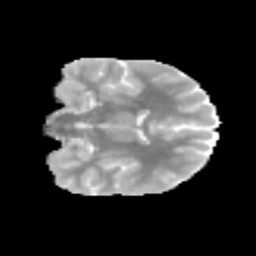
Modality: MD
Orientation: coronal
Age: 13
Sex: male
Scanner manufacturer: siemens
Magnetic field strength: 3 T
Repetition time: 3.8 s
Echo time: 0.07 s